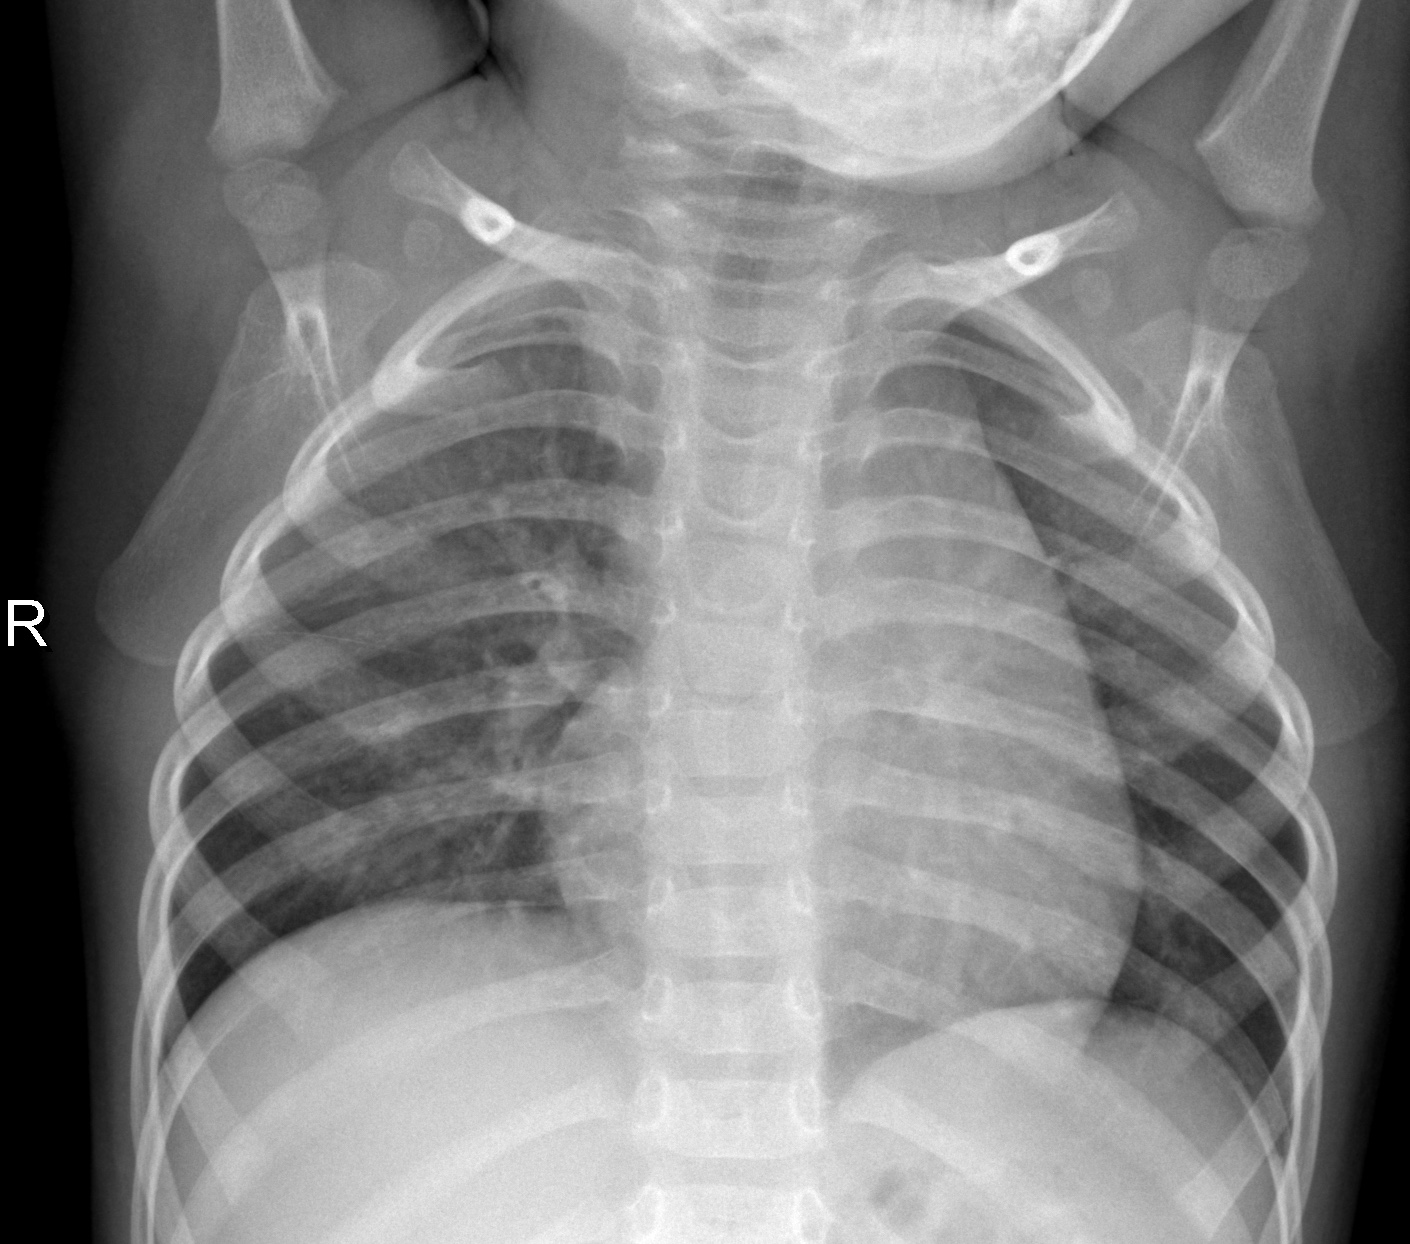
Diagnosis: NORMAL